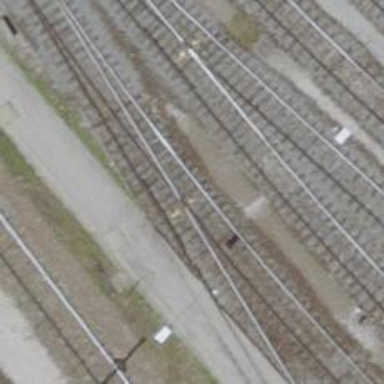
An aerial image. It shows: Railway yard in service.